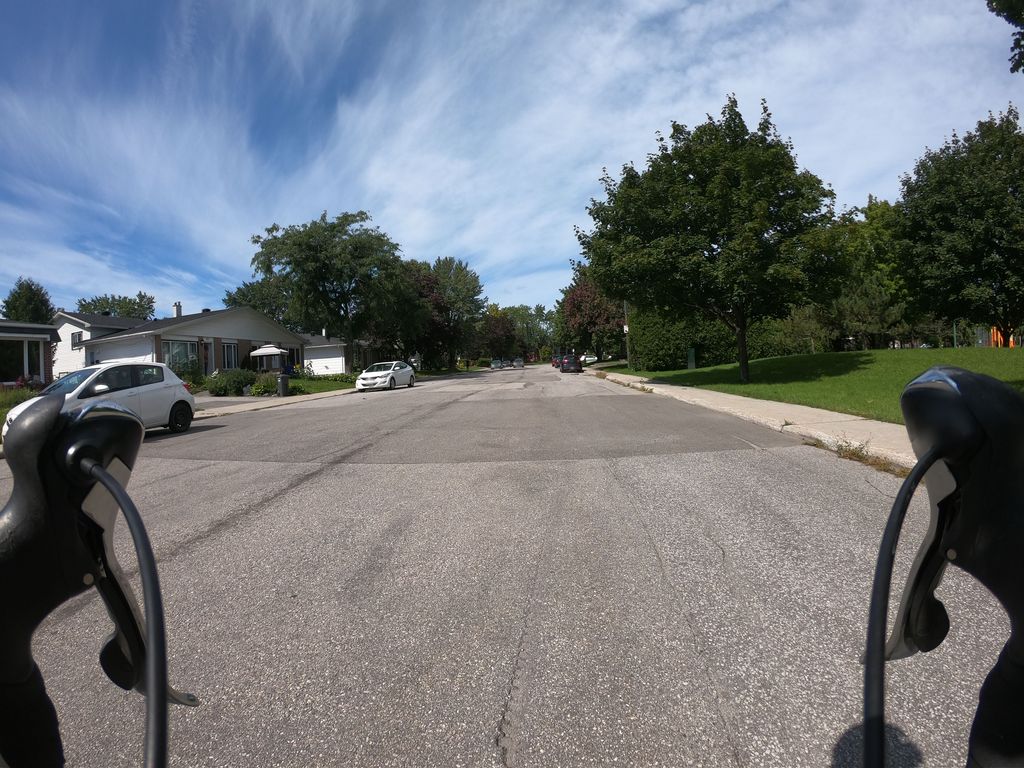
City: ottawa-gatineau